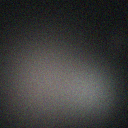
Screen state: off